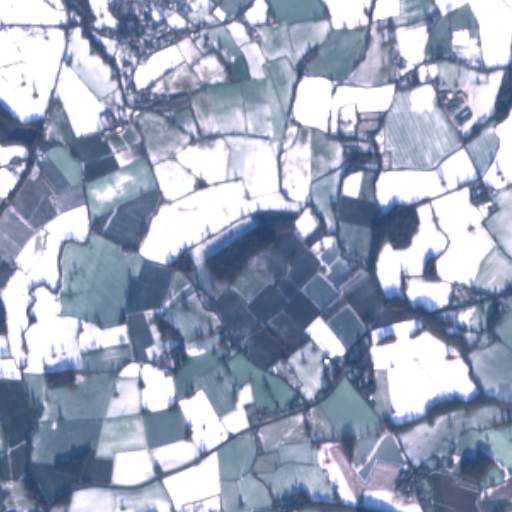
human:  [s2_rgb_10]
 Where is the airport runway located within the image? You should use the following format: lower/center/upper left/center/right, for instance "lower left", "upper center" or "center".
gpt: The airport runway is located in the upper right of the image.
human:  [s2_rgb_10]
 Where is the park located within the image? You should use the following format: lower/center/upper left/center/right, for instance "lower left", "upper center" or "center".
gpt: The park is located in the upper right of the image.
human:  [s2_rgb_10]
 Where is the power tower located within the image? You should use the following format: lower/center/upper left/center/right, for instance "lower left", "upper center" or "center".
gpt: There is no power tower in the image.